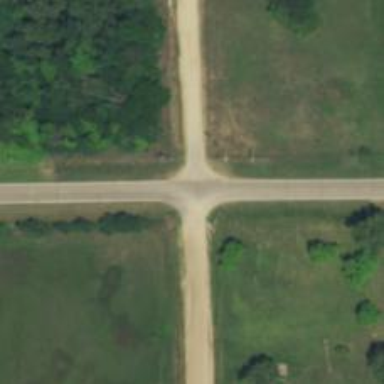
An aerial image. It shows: Asphalt road classified as tertiary.